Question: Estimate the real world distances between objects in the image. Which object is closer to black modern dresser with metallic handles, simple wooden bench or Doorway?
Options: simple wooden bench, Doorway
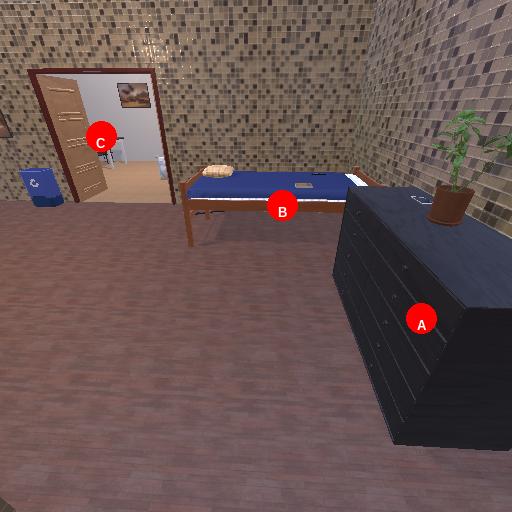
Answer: simple wooden bench